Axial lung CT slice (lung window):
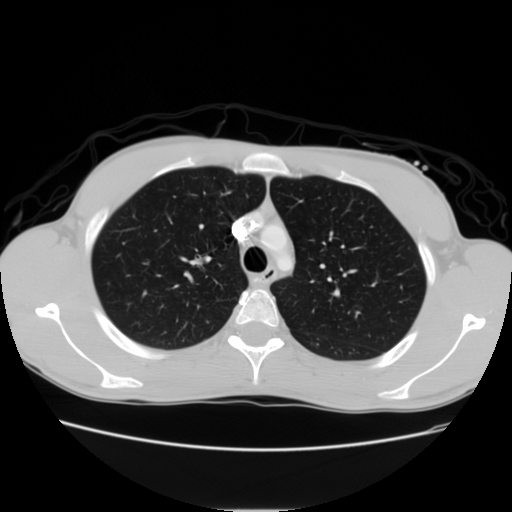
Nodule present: no